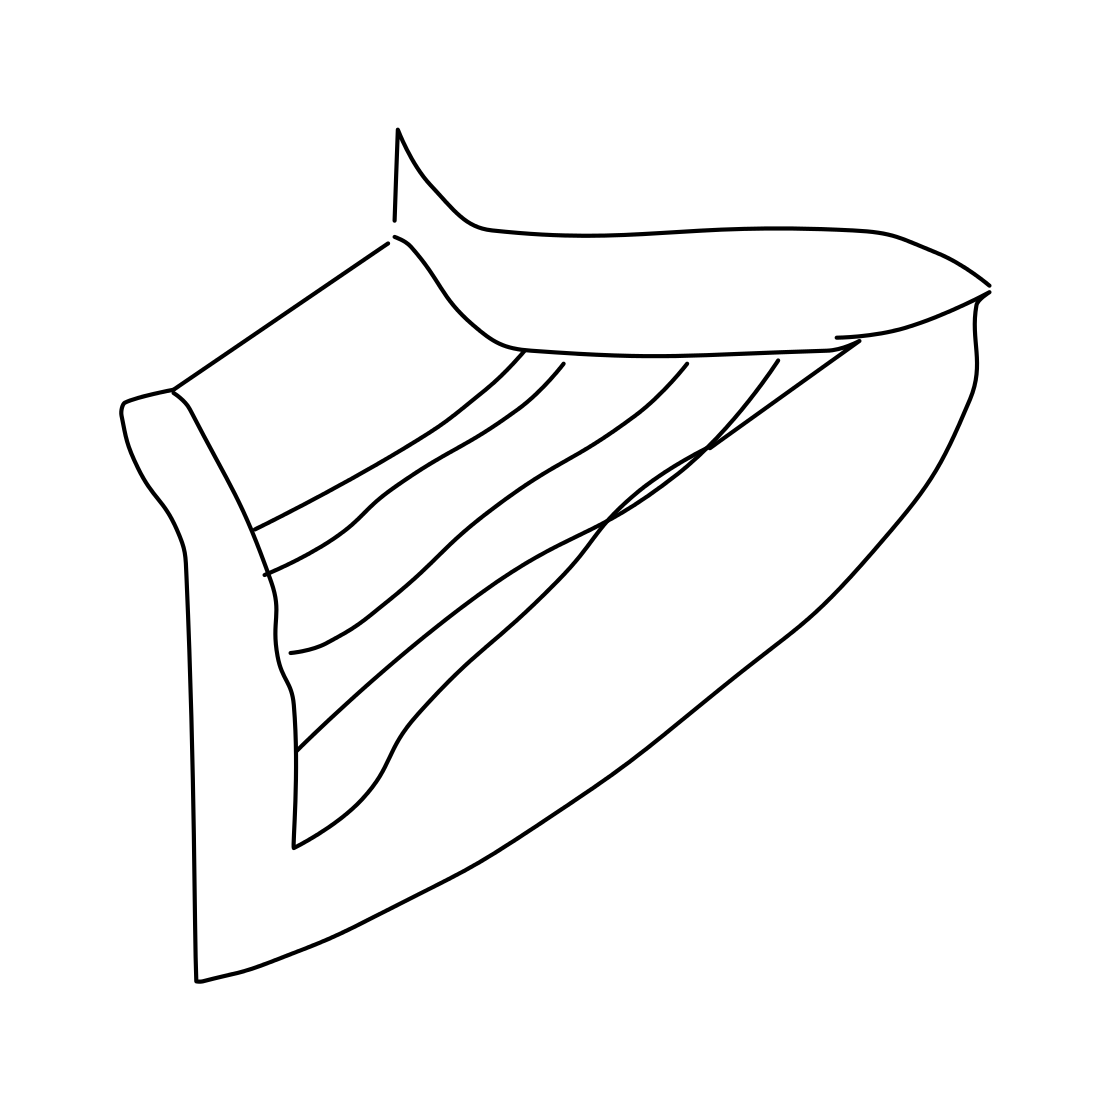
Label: harp